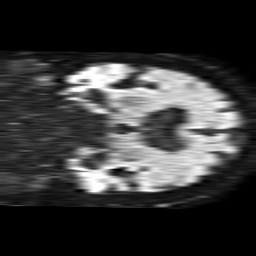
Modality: TRACE
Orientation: coronal
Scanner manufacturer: philips
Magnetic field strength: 1.5 T
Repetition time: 4.6 s
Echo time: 0.08941 s